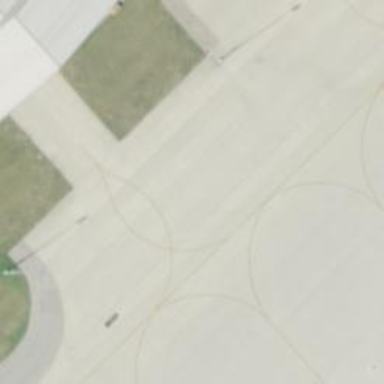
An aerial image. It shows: View of taxiway at the airport.